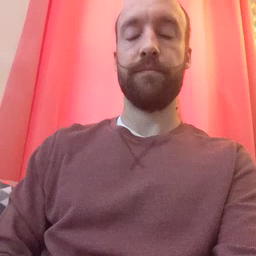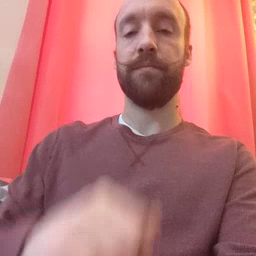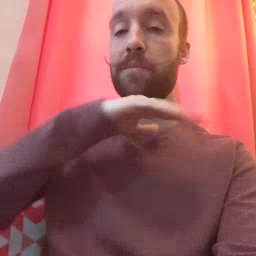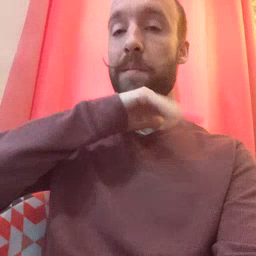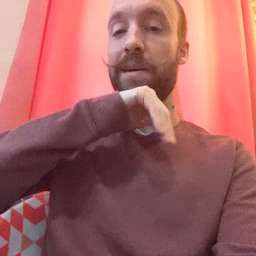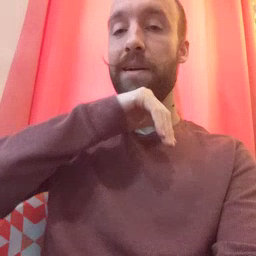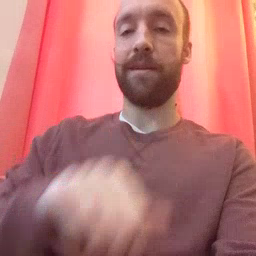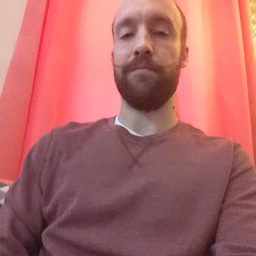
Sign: pig